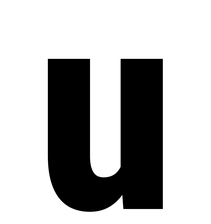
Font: Roboto_Condensed_ExtraBold